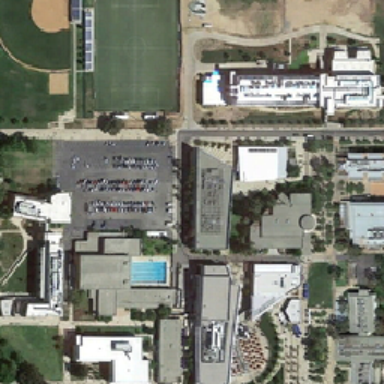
Schoolhouses are different in size and concentrated in the south .